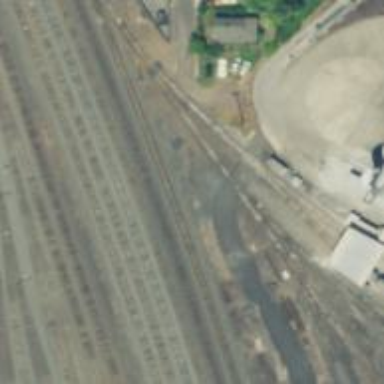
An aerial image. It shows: Railway level crossing.